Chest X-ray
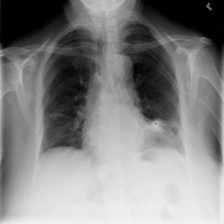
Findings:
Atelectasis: negative
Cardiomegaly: negative
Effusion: negative
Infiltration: negative
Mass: negative
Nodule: negative
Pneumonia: negative
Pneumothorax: positive
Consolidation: negative
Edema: negative
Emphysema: negative
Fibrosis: negative
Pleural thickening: negative
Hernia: negative